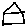
Label: house